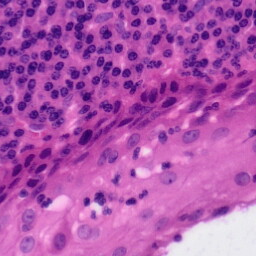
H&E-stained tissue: Tonsil